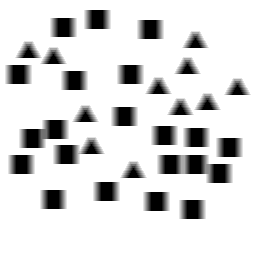
Squares: 21
Triangles: 11
Stars: 0
Total shapes: 32